Field crop: tomato
Growth stage: 1
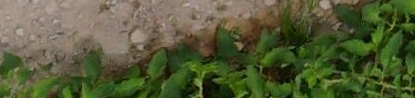
Species: tomato